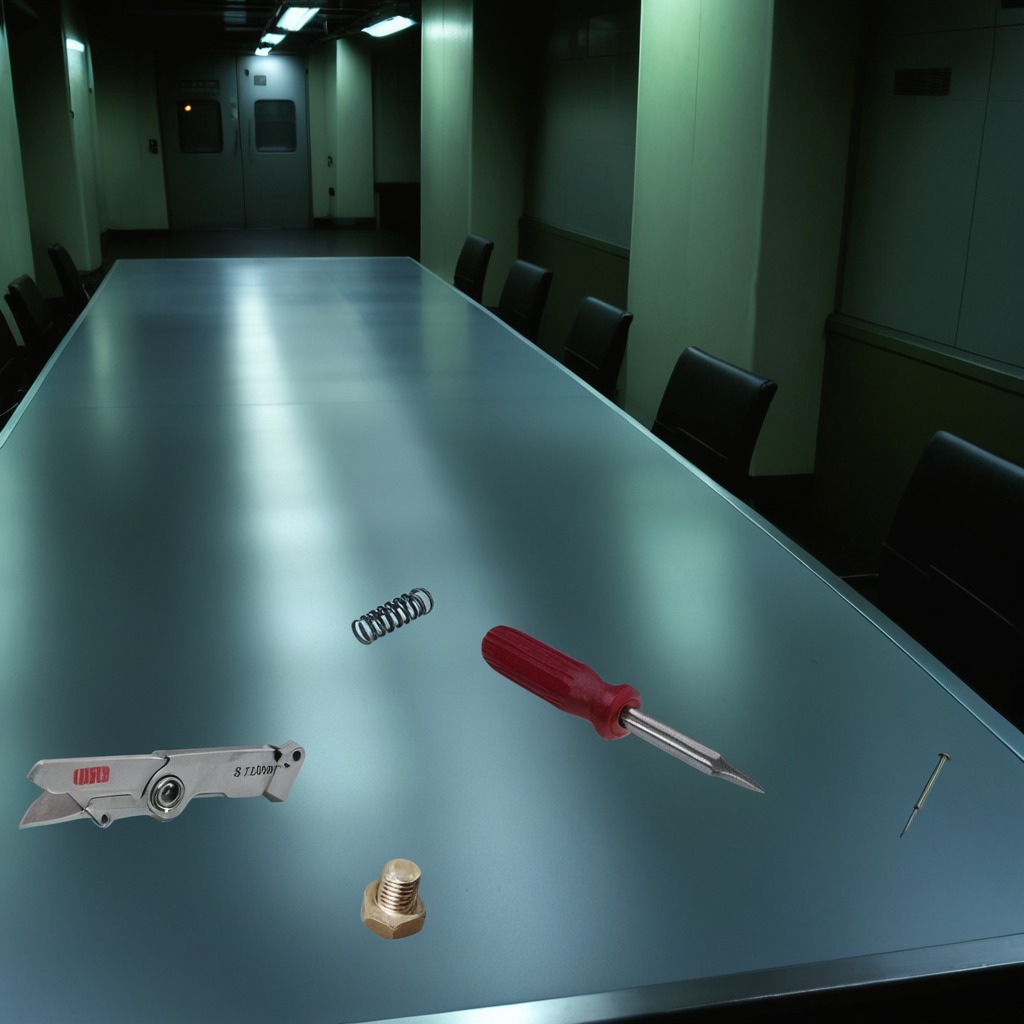
A utility knife, an iron nail, a screwdriver, and a coiled metal spring are lying on a clean empty table in a railway signal maintenance room.